Question: I am detecting circles like in the image. i am trying to read the pixel value of the centres of these circels to get the color of them. I am using 'cvPtr2D(img, center.x, center.y, NULL);'to read the value of each circle in a for loop but i am getting an error the " one of arguments' value is out of range(index is out of range) in inknown function, line 179(which is the line of cvPtr2D(). i dont understand how these values sare out of range. anyone able to help? il post my code
'''
#include <stdio.h>
#include <cv.h>
#include <highgui.h>
#include <math.h>
int main(int argc, char** argv)
{
//load image from directory
IplImage* img = cvLoadImage("C:\Users\Nathan\Desktop\SnookerPic.png");
IplImage* gray = cvCreateImage(cvGetSize(img), IPL_DEPTH_8U, 1);
CvMemStorage* storage = cvCreateMemStorage(0);
//covert to grayscale
cvCvtColor(img, gray, CV_BGR2GRAY);
// This is done so as to prevent a lot of false circles from being detected
cvSmooth(gray, gray, CV_GAUSSIAN, 7, 7);
IplImage* canny = cvCreateImage(cvGetSize(img),IPL_DEPTH_8U,1);
IplImage* rgbcanny = cvCreateImage(cvGetSize(img),IPL_DEPTH_8U,3);
cvCanny(gray, canny, 50, 100, 3);
//detect circles
CvSeq* circles = cvHoughCircles(gray, storage, CV_HOUGH_GRADIENT, 1, 35.0, 75, 60,0,0);
cvCvtColor(canny, rgbcanny, CV_GRAY2BGR);
//draw all detected circles
for (int i = 0; i < circles->total; i++)
{
// round the floats to an int
float* p = (float*)cvGetSeqElem(circles, i);
cv::Point center(cvRound(p[0]), cvRound(p[1]));
int radius = cvRound(p[2]);
uchar* ptr;
ptr = cvPtr2D(img, center.x, center.y, NULL);
printf("B: %d G: %d R: %d
", ptr[0],ptr[1],ptr[2]);
//CvScalar c;
//if(center.x > 0 && center.x < 1280 && center.y > 0 && center.y < 720)
//{
//c = cvGet2D(img,center.x, center.y);//colour of circle
//}
// draw the circle center
cvCircle(img, center, 3, CV_RGB(0,255,0), -1, 8, 0 );
// draw the circle outline
cvCircle(img, center, radius+1, CV_RGB(0,0,255), 2, 8, 0 );
//display coordinates
printf("x: %d y: %d r: %d
",center.x,center.y, radius);
}
//create window
cvNamedWindow("circles", 1);
cvNamedWindow("SnookerImage", 1);
//show image in window
cvShowImage("circles", rgbcanny);
cvShowImage("SnookerImage", img);
cvSaveImage("out.png", img);
//cvDestroyWindow("SnookerImage");
//cvDestroyWindow("circles");
//cvReleaseMemStorage("storage");
cvWaitKey(0);
return 0;
}
'''

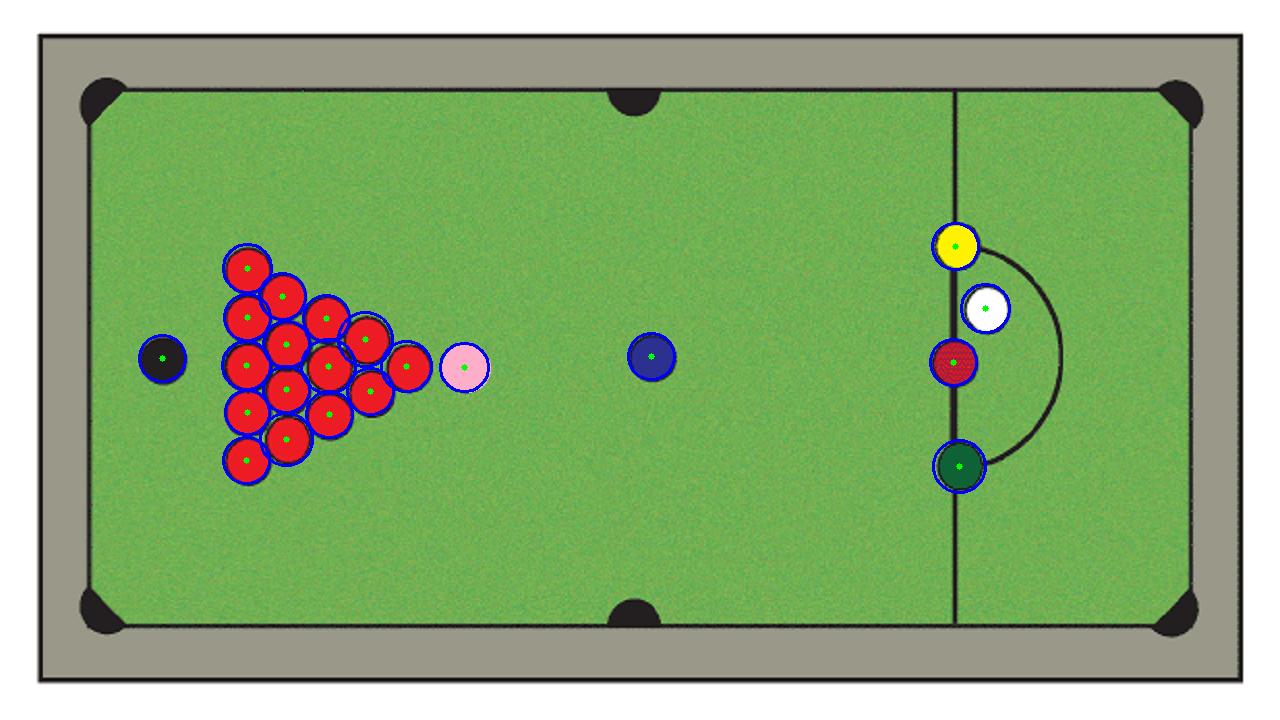
Answer: You're problem is that the line:
'''
ptr = cvPtr2D(img, center.x, center.y, NULL);
'''
Should be:
'''
ptr = cvPtr2D(img, center.y, center.x, NULL);
'''
Unfortunately, the documentation is not very clear on this. My intuition told me that this was what was happening, but I had to actually grep the OpenCV source code to see how it was used to get a confirmation on this.
You example looks to be working now.